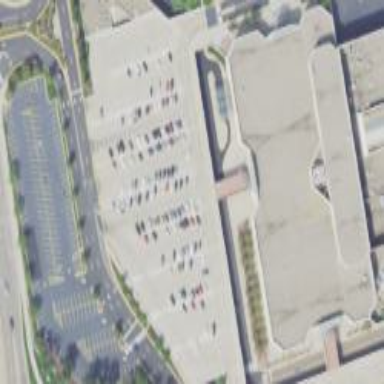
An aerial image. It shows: Multi-storey parking building.